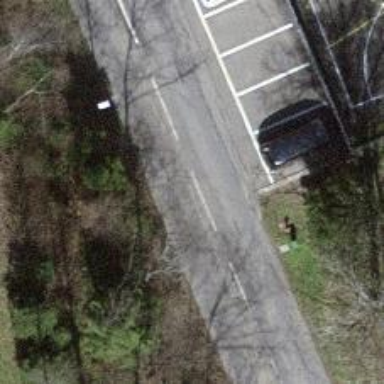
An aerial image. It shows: Unclassified road.